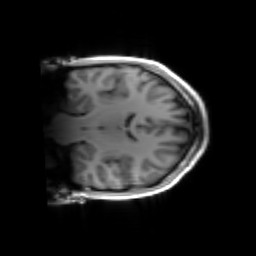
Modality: inplaneT1
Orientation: coronal
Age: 24
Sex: male
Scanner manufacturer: siemens
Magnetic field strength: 3 T
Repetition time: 1.2 s
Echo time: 0.00251 s